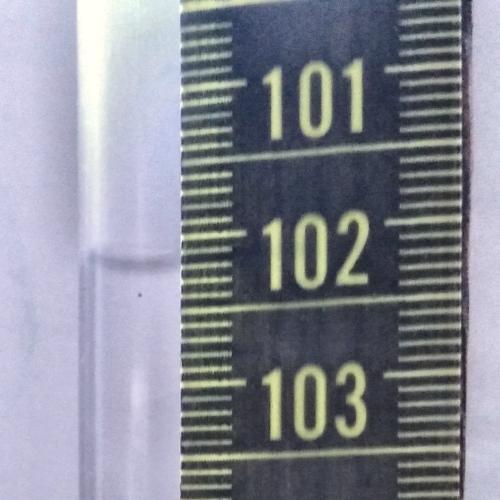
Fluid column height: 102.2 cm